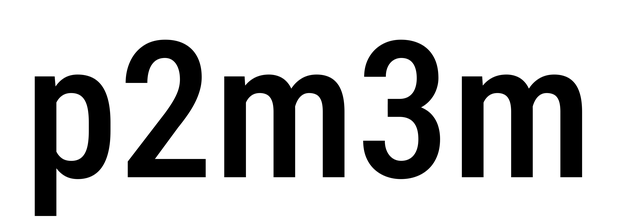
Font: Roboto_Condensed_Medium